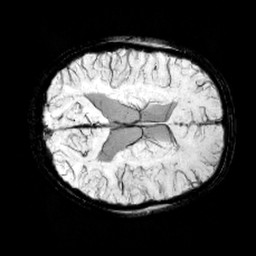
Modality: minIP
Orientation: axial
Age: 12
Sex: male
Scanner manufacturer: siemens
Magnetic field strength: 3 T
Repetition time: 0.027 s
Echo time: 0.02 s